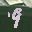
Label: 9